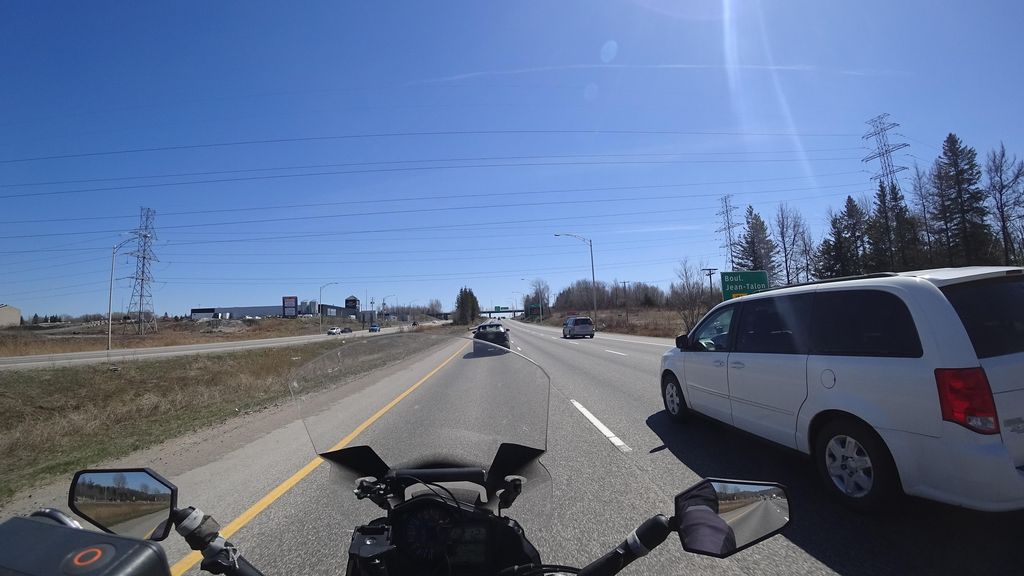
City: quebec_city